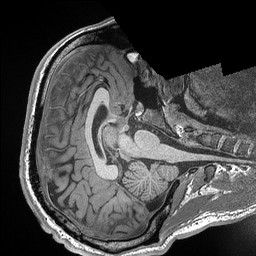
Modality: T1w
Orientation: axial
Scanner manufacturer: siemens
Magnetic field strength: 3 T
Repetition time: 2.3 s
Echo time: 0.00298 s